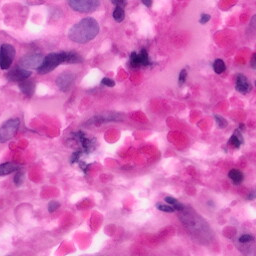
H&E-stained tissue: Pancreatic